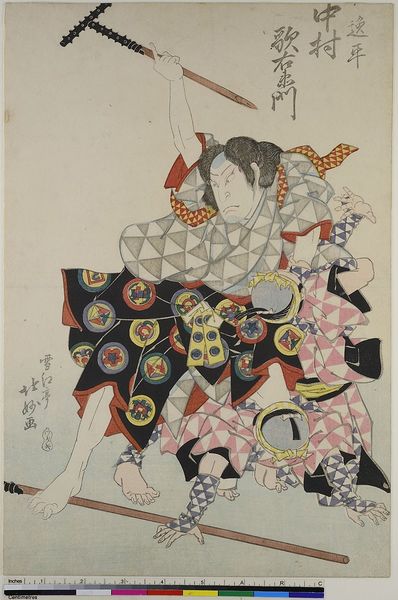
Titel: Der Schauspieler Nakamura Utaemon III als Yatsu Ippei
Künstler: Hokumy&#x14D; Sekk&#x14D;tei
Standort: Hamburg
Institution: Museum für Kunst und Gewerbe Hamburg
Schlagwörter: kampf, kopf, kämpfer, körper, mann, gelb, schwarz, rot, gesicht, mensch, hände, gewand, kostüm, stock, holzschnitt, japan, füsse, ornamente, druckgraphik, druckgrafik, rüstung, tracht, kampfszene, zeit, schauspieler, dreiecke, farbholzschnitt, schauspielerin, samurai, volkstracht, kabuki, edo, reproduktionen, druckerzeugnisse, schlagwaffen, holzschwerter, ornatent